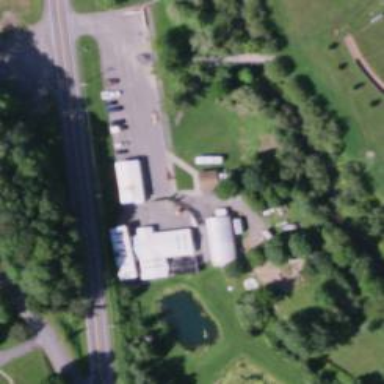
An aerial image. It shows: Animal breeding facility.